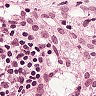
Metastatic tissue present: no